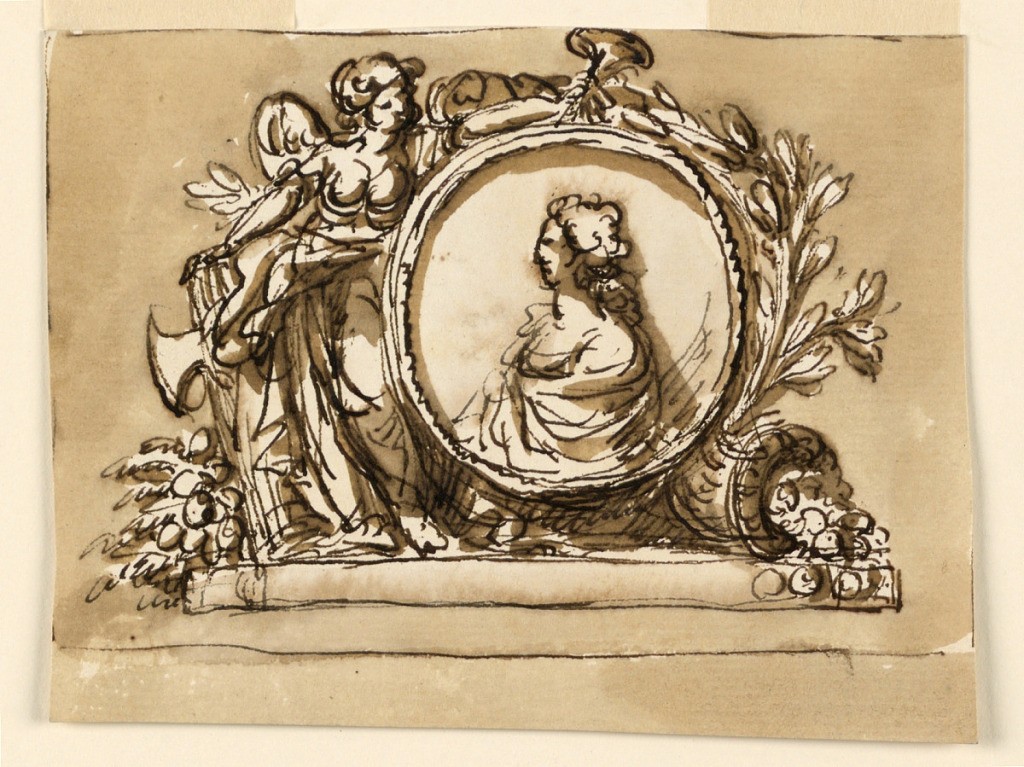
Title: Allegorical portrait
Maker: Giuseppe Barberi, Italian, 1746–1809
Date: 1746–1809
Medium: Pen and brown ink, brush and brown wash on off-white laid paper
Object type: Drawing
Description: Allegorical portrait